Aerial crown-view tile of a tropical tree (Barro Colorado Island, Panama), acquired 20241014:
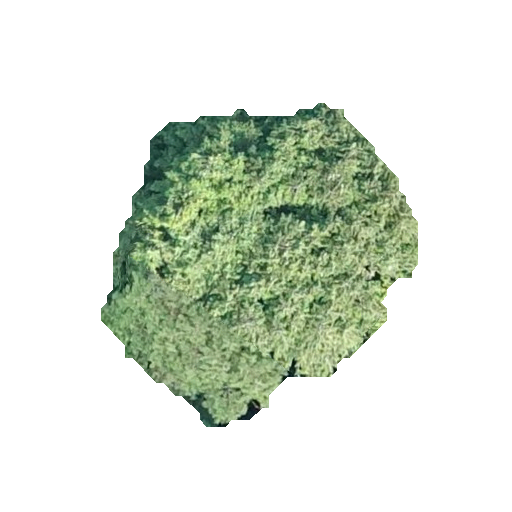
Species: Quararibea stenophylla
GBIF accepted scientific name: Quararibea stenophylla
Crown area: 109.313 m²